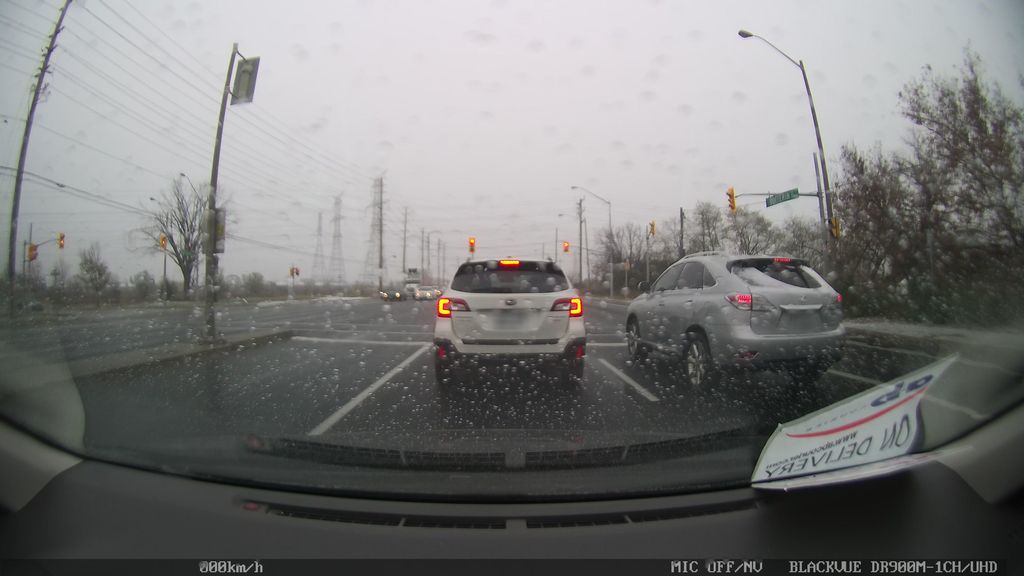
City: toronto